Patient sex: M
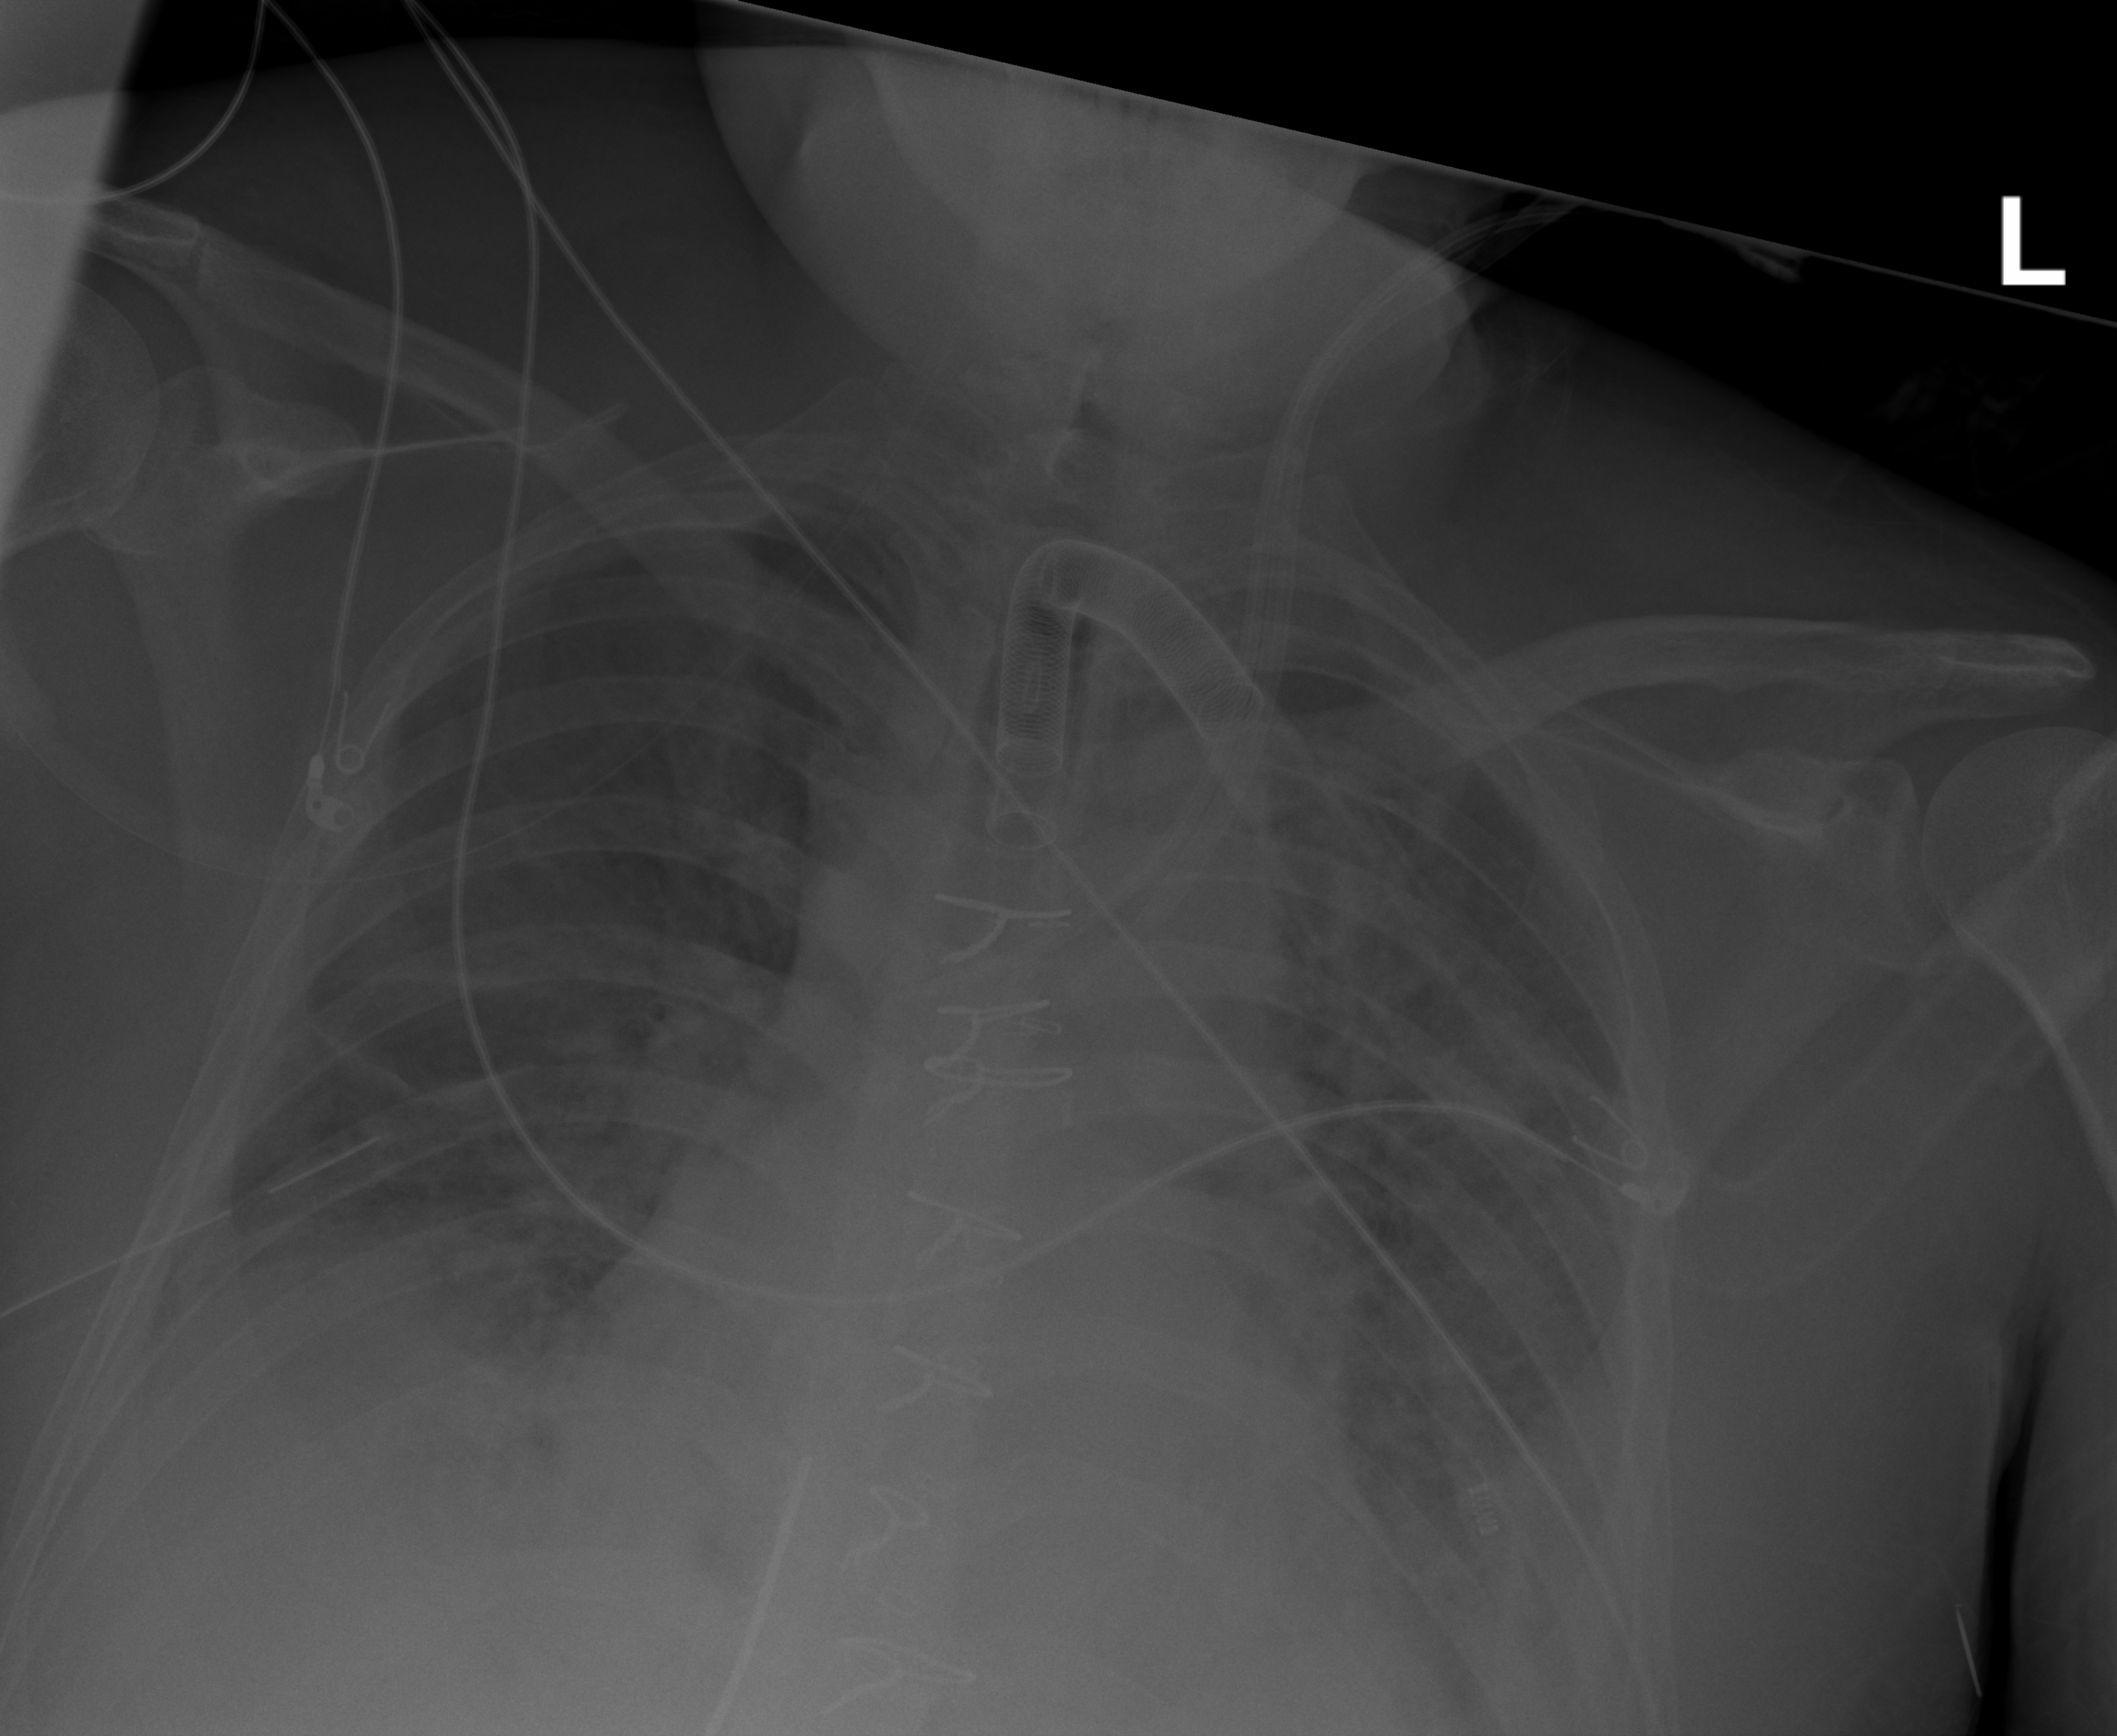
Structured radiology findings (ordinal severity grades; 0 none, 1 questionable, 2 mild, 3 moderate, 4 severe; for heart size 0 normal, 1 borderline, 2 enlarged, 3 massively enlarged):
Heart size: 2
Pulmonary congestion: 0
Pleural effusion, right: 2
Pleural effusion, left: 2
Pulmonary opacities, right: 0
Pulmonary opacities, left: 2
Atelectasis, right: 2
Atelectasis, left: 2